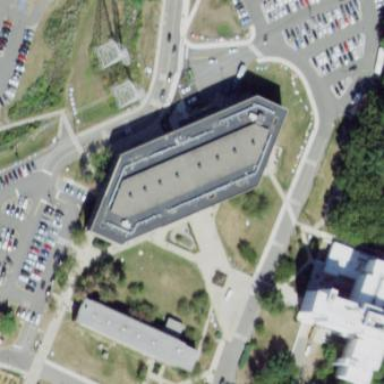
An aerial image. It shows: Dormitory building.